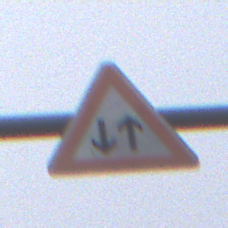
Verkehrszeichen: Gegenverkehr
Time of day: MorningAfternoon
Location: Outdoor (RoadRail)
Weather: Overcast
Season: NotSpecified
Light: Natural